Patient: sex M, age 53
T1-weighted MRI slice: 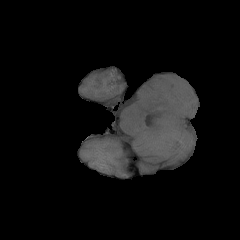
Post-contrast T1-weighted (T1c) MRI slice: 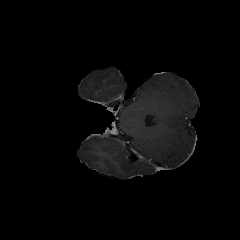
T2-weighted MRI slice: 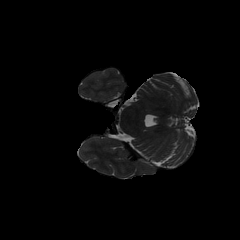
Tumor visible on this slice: no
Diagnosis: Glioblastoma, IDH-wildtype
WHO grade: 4